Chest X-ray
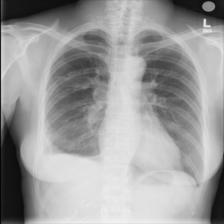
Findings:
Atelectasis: negative
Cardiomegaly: negative
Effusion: positive
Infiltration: negative
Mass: negative
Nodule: negative
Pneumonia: negative
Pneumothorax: negative
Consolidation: negative
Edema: negative
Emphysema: negative
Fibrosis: negative
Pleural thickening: negative
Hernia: negative